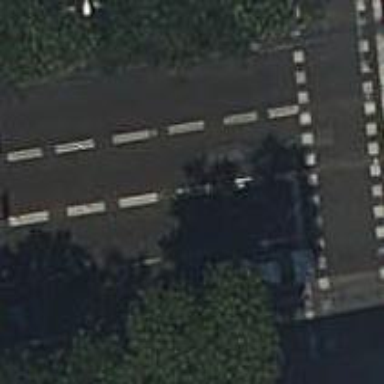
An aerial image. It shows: Pedestrian road.